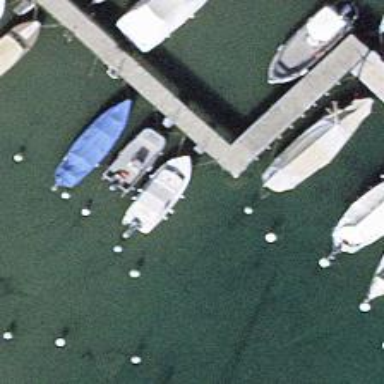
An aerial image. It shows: Man-made pier.